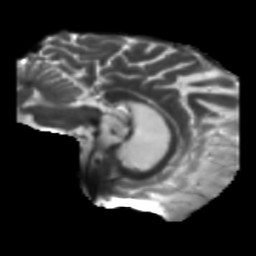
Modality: T2w
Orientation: sagittal
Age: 55
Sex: male
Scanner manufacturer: siemens
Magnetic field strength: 3 T
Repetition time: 5.47 s
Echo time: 0.0854 s